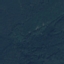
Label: Forest